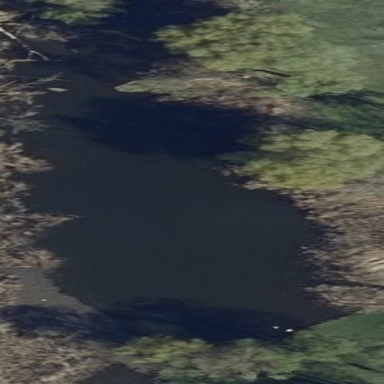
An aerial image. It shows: Beautiful lake surrounded by nature.